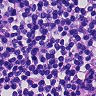
Metastatic tissue present: no